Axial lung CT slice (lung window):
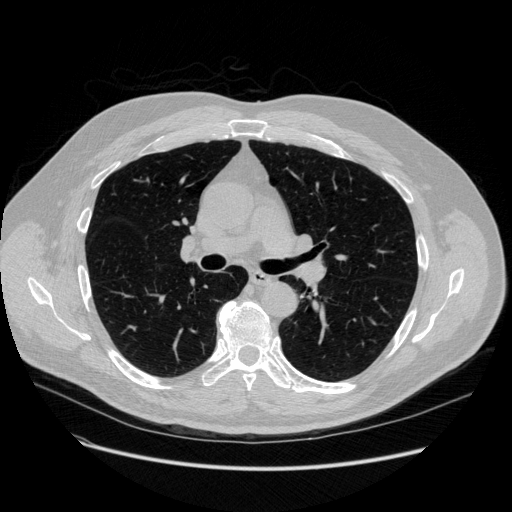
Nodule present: no